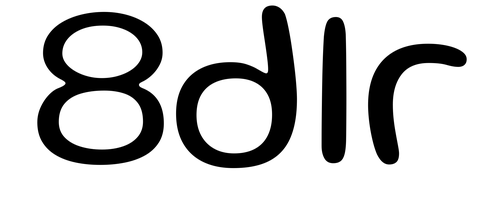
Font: Gluten_Light